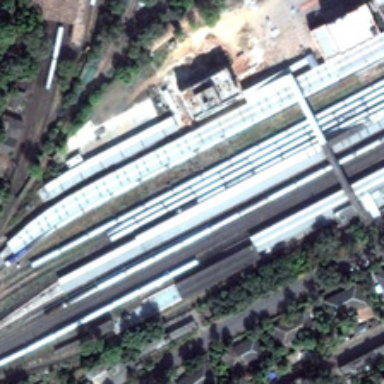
Many green trees and some buildings are in two sides of a railway station .